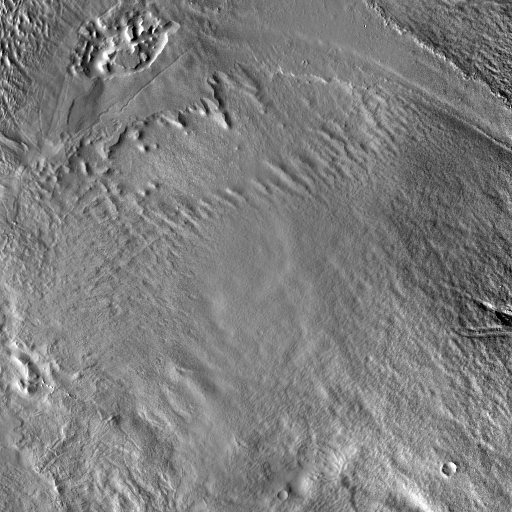
Crater classes present: Background, Other, Buried